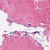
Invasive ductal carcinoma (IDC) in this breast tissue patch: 0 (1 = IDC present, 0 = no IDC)